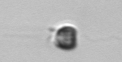
Label: Apedinella